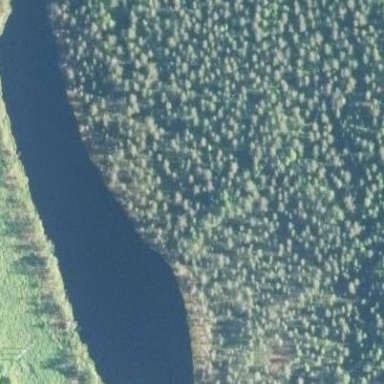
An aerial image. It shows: Serene lake surrounded by nature.